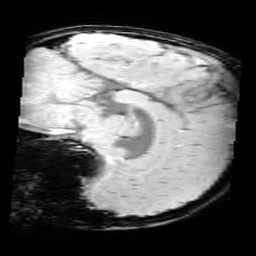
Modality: SWI
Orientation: sagittal
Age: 9
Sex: male
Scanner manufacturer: siemens
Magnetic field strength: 3 T
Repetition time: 0.027 s
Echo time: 0.02 s